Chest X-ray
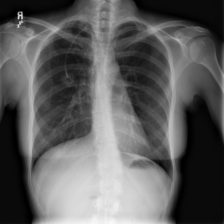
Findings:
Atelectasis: negative
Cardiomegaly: negative
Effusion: negative
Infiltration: negative
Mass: negative
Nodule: negative
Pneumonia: negative
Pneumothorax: negative
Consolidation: negative
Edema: negative
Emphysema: negative
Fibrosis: negative
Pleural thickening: negative
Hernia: negative